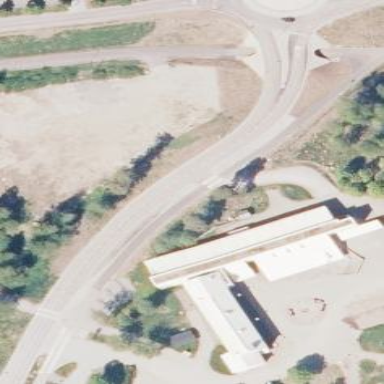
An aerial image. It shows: School building.